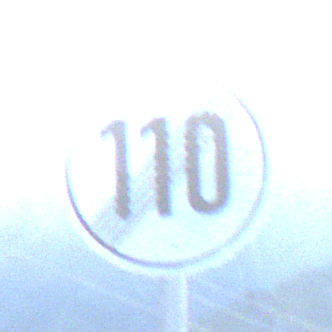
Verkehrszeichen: EndeGeschwindigkeit110
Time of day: SunriseSunset
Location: Outdoor (RoadRail)
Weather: Clear
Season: NotSpecified
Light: Natural